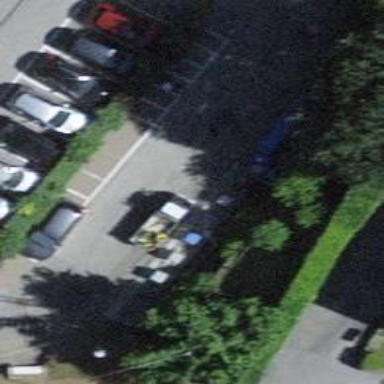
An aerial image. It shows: Recycling container in the area designated for recycling.